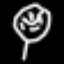
Label: leaf